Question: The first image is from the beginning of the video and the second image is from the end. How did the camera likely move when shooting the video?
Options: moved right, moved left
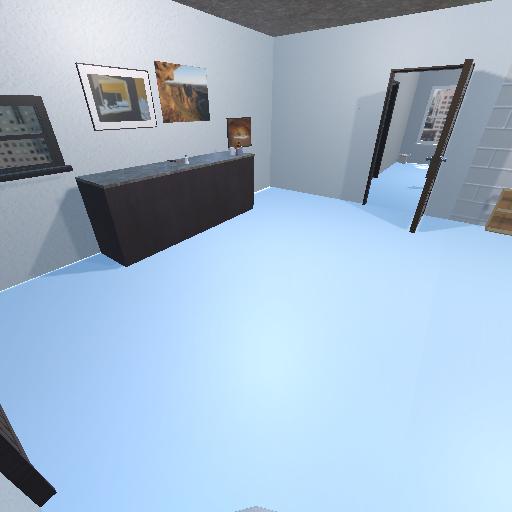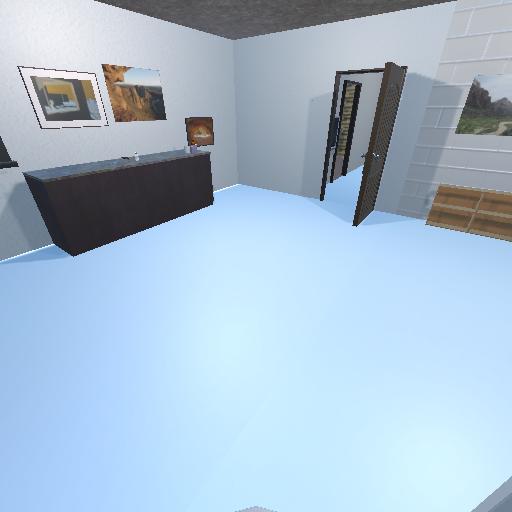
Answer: moved right